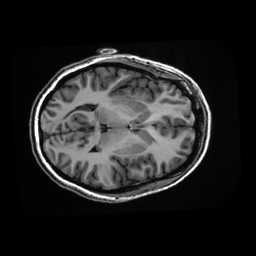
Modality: T1w
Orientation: axial
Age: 30
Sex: female
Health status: healthy
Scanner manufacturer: ge
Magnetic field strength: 3 T
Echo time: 0.0052 s